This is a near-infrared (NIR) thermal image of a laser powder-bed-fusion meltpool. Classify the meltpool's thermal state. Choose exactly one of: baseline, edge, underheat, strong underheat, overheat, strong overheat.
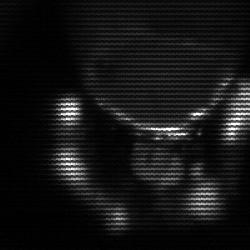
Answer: edge